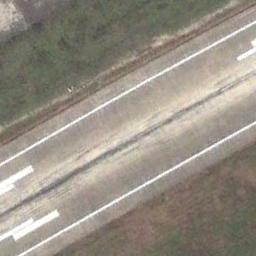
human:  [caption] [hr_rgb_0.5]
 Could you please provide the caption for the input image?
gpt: There is a green lawn next to the runway, With white dashes of varying thickness on the runway .

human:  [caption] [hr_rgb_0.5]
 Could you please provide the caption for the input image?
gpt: The runway with some markings goes through the lawn .

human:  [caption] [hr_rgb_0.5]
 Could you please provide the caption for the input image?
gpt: The grass is on either side of the runway .

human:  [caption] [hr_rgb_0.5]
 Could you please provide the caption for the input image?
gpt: The runway is on the grass next to the bare land .

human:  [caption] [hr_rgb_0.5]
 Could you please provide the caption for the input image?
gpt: There are green and brown meadows beside the runway .